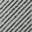
Piece: xx